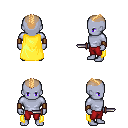
a pixel art fantasy rpg character, male body template, dark elf, purple skin, yellow cape, red pants, light blonde short mohawk hairstyle, leather bracers, dagger, four views (front, back, left, right), 2x2 character sprite sheet, small pixel art, hard edges, no anti-aliasing